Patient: sex M, age 69
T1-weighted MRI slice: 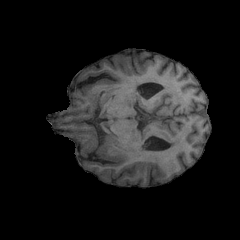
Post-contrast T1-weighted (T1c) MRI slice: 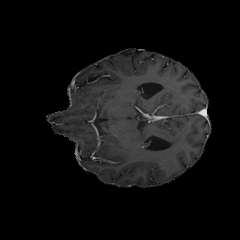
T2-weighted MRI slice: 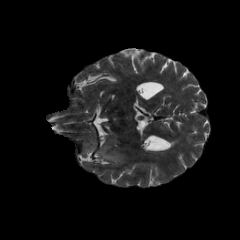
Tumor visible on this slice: yes
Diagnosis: Glioblastoma, IDH-wildtype
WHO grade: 4